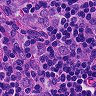
Metastatic tissue present: yes